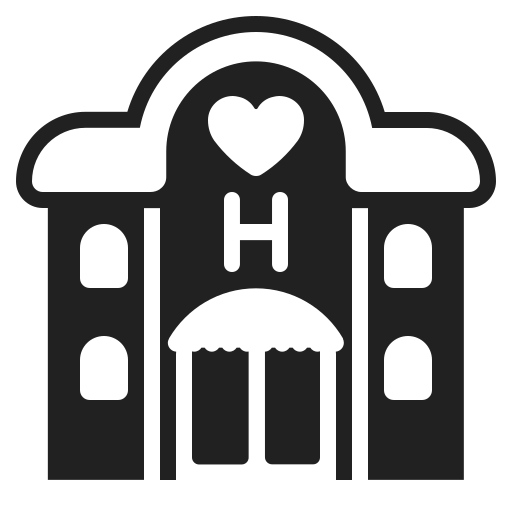
love hotel high contrast